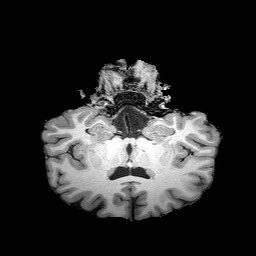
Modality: T1w
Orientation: sagittal
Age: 29
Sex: female
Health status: healthy